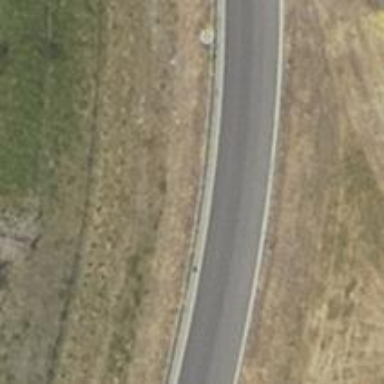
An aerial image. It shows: Trunk link highway with asphalt surface.